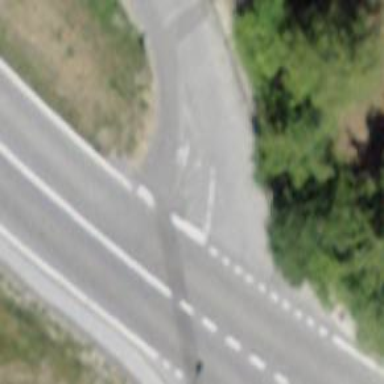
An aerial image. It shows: Guard rail.